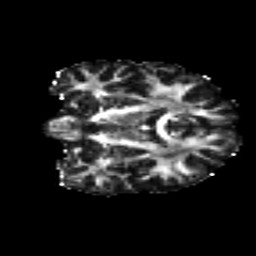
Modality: FA
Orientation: coronal
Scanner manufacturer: siemens
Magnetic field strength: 3 T
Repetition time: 4.16 s
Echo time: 0.0806 s